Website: home-depot
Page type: account-selection
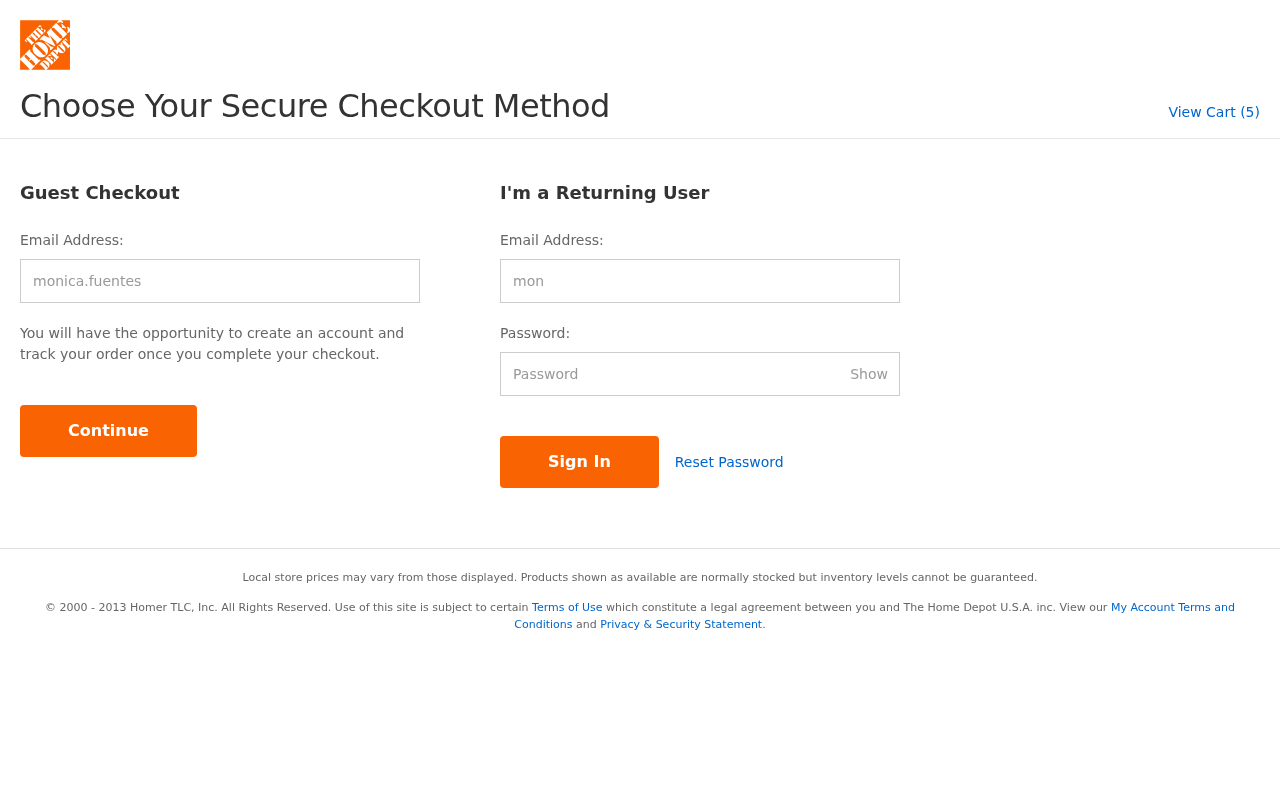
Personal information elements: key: PII_LOGIN_USERNAME
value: monica.fuentes
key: PII_LOGIN_USERNAME2
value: monica.fuentes
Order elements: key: ORDER_NUM_ITEMS
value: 5